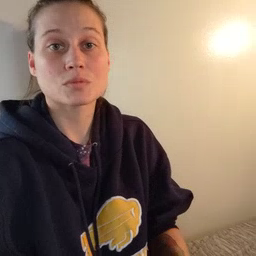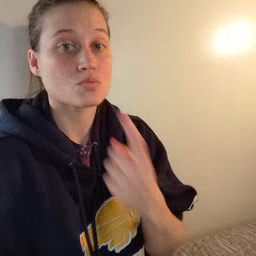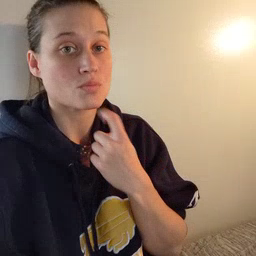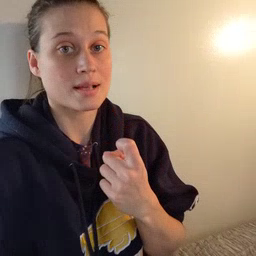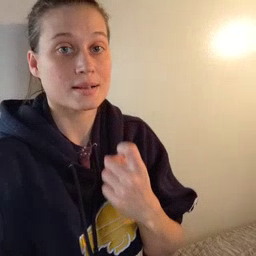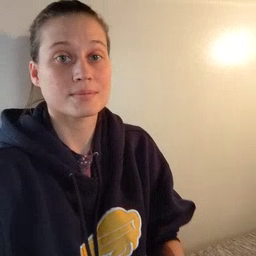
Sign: red